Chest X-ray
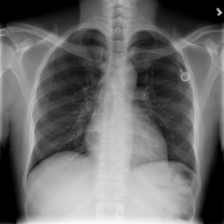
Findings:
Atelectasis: negative
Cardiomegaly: negative
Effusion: negative
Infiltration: negative
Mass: negative
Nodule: negative
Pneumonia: negative
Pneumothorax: negative
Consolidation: negative
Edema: negative
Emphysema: negative
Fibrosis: negative
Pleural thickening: negative
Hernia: negative